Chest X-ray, PA view. Patient: 55 years old, sex M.
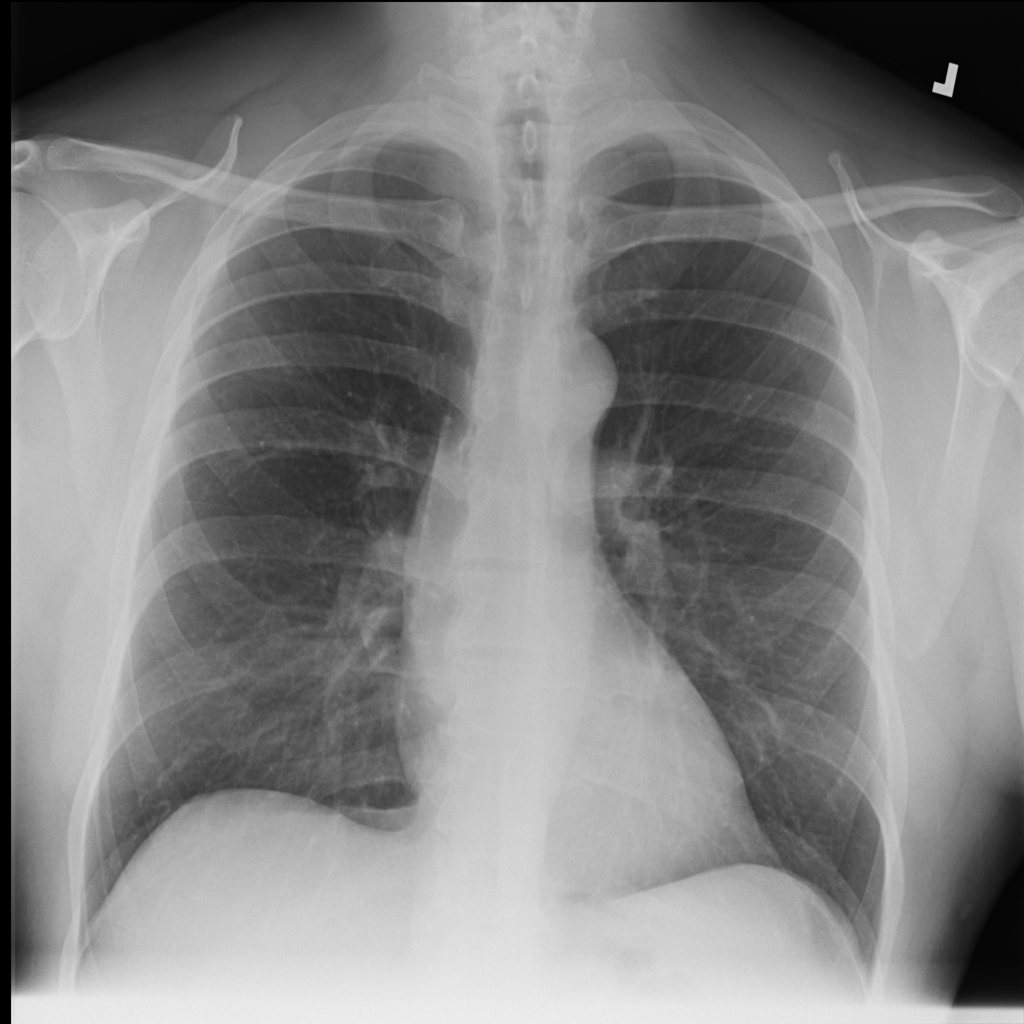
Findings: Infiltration